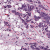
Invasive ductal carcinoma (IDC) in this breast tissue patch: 0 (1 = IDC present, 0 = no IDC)